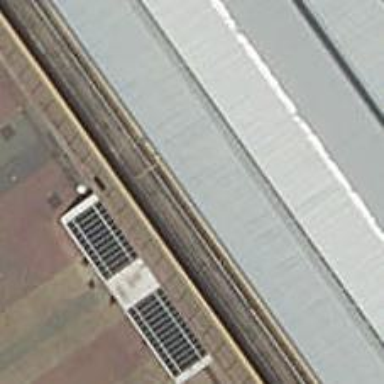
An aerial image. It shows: Platform at the railway station with shelter for public transport.